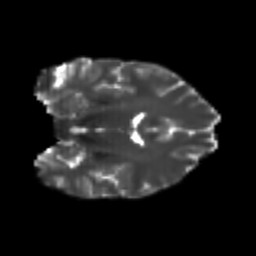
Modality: T2w
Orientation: coronal
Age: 19
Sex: female
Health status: healthy
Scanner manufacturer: philips
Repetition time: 7.389 s
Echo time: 0.08599 s